Interaction volume radius: 10 \u00c5
Interaction volume height: 15 \u00c5
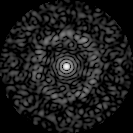
Disorder parameter: 0.8481